Question: So I added a project to my solution, it builds, but I can't seem to reference it, as it says its missing. I've looked and tried all the answers here:
<URL>
but none worked for me. all projects are set to target .NET Framework 4.5, Site project is dependant on the reference project, they all have the same Configuration Properties (Debug, Any CPU, Build)...
Any other ideas?

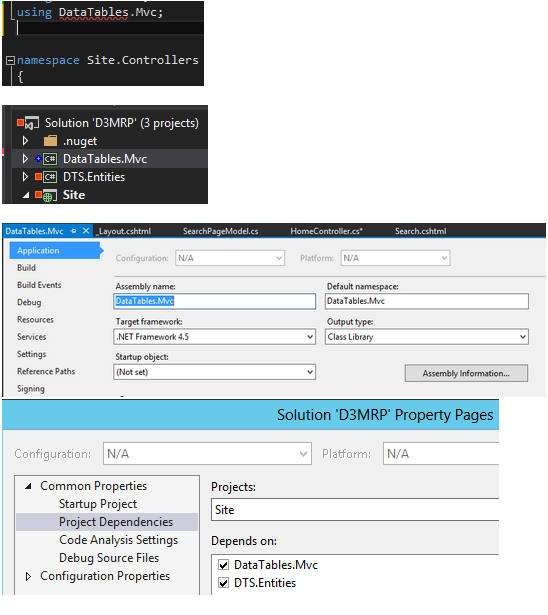
Answer: I could be wrong but i think a depency is only used for build order.
Did you add the project as a reference via Project folder => References(Right click on it) and select Add Reference...
Then open Solution,Projects and check the project that holds the namespace you are using(in your case DataTables.mvc)
Images for clarity :